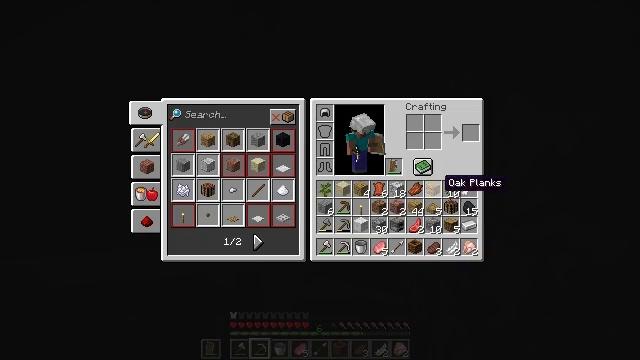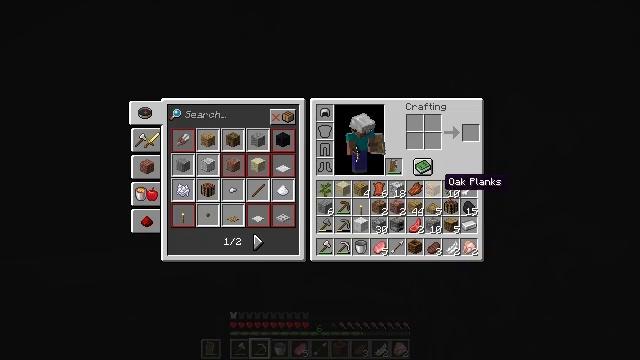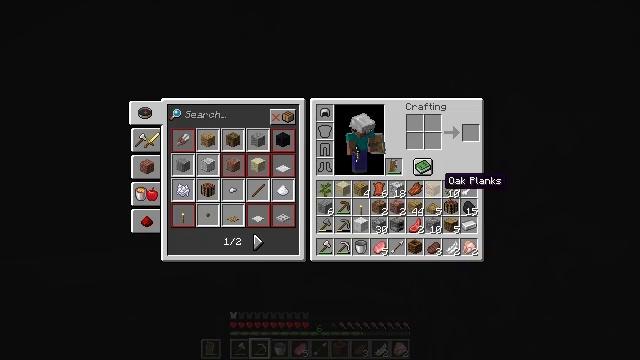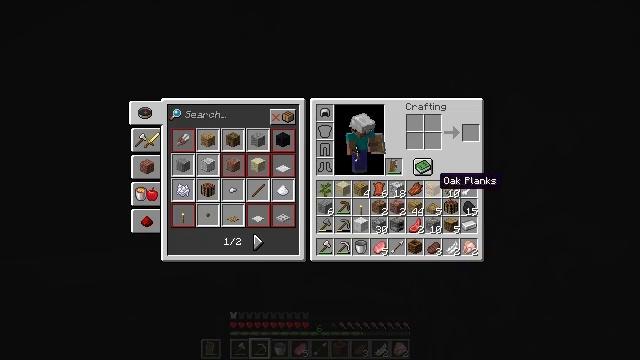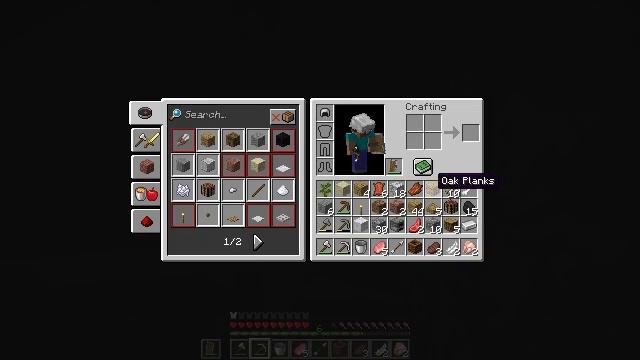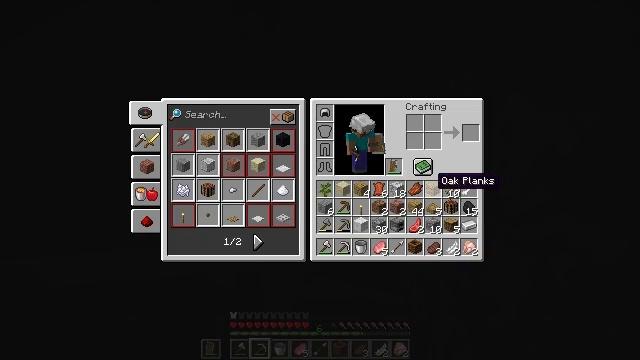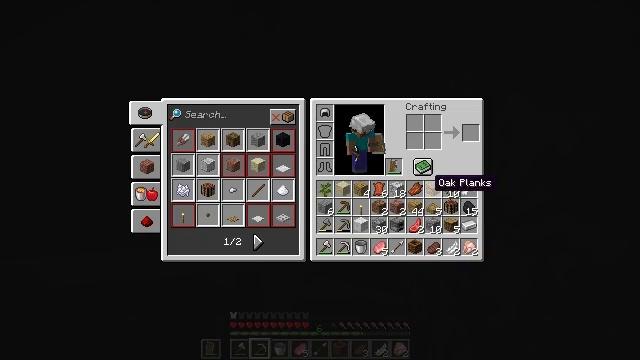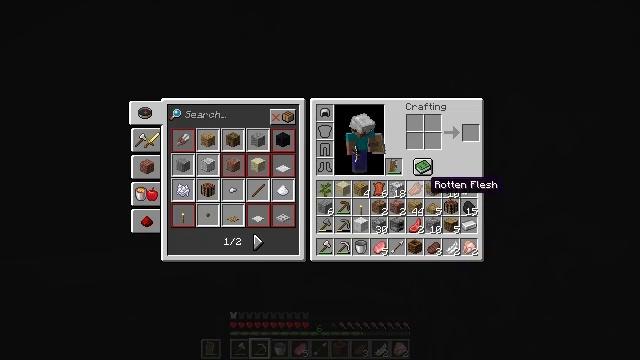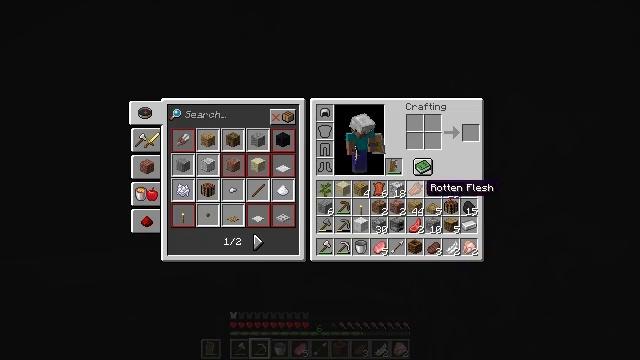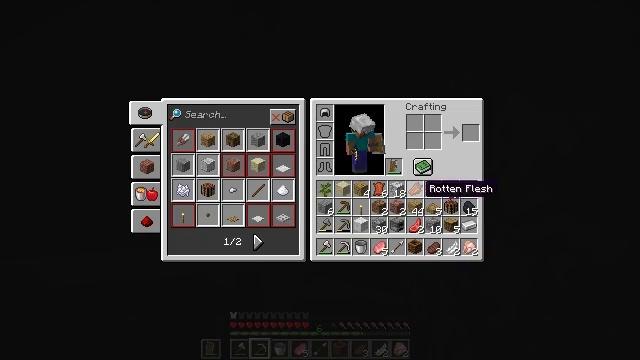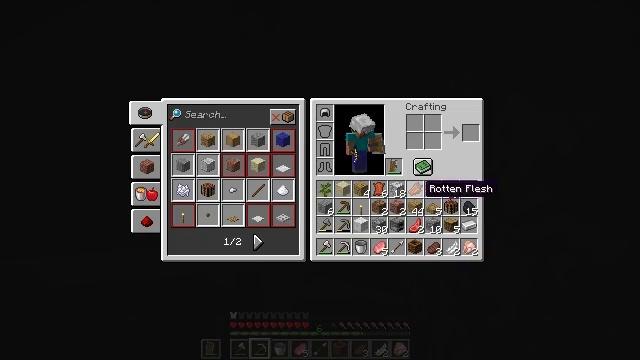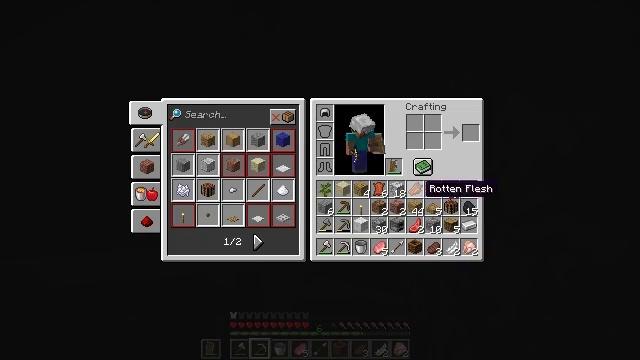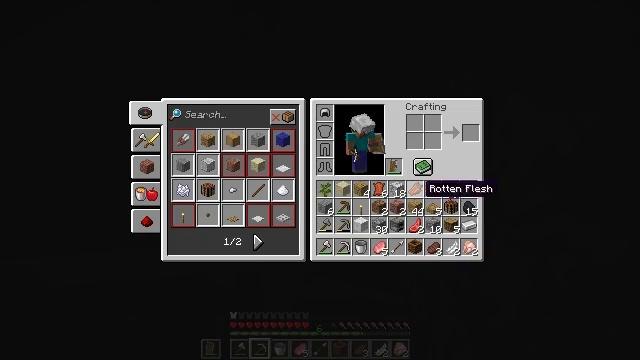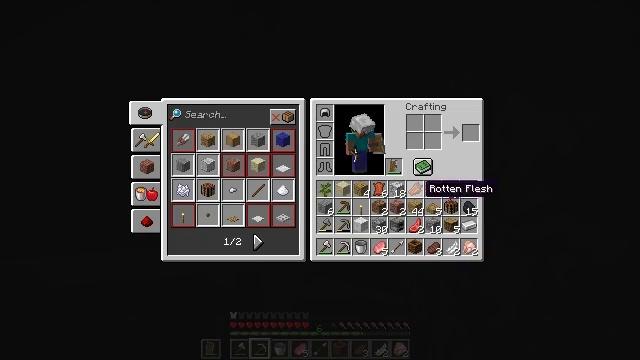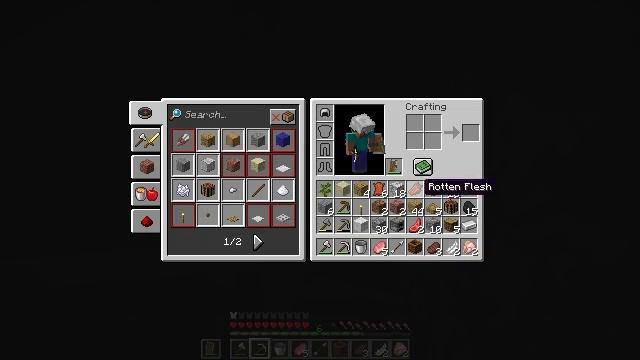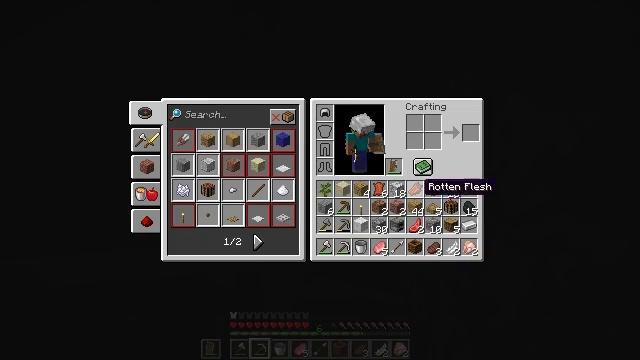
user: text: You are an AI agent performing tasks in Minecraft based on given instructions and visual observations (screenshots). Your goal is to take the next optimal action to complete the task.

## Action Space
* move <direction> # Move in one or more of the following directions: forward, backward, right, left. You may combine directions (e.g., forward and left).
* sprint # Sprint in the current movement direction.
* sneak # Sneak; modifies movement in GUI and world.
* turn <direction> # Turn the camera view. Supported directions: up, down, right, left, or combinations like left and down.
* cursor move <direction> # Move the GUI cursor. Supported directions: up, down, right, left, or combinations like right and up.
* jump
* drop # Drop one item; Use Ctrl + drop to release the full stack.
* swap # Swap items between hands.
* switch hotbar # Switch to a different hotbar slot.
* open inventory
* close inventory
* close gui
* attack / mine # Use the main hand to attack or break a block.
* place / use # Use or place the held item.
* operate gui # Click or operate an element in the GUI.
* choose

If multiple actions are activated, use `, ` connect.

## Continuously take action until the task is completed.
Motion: motion action
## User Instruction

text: Remove a cooked beef from the inventory.
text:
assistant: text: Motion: no_op
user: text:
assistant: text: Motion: no_op
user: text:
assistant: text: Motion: no_op
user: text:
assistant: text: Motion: no_op
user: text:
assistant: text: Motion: no_op
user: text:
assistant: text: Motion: no_op
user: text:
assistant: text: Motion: no_op
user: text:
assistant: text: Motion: no_op
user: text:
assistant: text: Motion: no_op
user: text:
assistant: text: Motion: no_op
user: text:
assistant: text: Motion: no_op
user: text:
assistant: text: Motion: no_op
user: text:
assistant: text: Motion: no_op
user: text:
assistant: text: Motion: no_op
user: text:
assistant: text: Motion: no_op
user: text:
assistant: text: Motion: cursor move right
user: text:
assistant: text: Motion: cursor move right
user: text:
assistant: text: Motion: no_op
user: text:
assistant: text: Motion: no_op
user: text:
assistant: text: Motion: no_op
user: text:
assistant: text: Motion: cursor move down
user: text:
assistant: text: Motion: no_op
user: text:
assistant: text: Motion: cursor move down
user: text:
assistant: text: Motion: no_op
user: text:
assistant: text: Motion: no_op
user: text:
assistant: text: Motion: no_op
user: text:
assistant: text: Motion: operate gui
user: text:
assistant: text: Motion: operate gui
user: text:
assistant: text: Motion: operate gui
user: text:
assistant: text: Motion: cursor move down